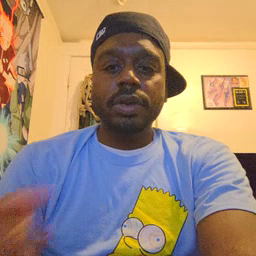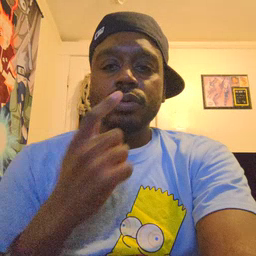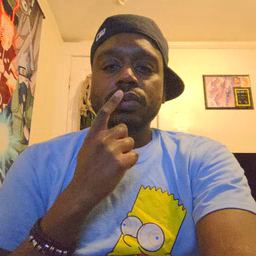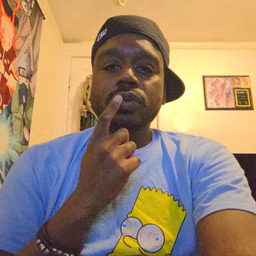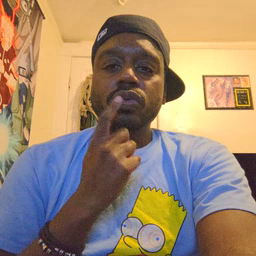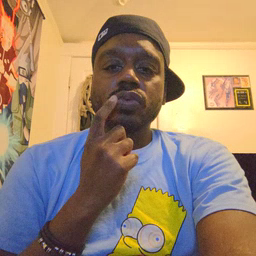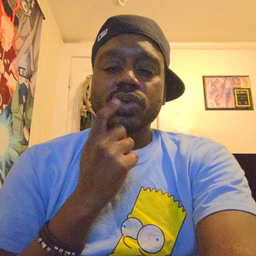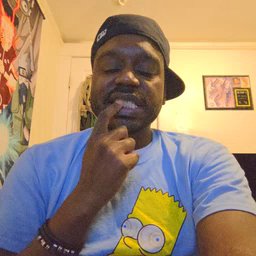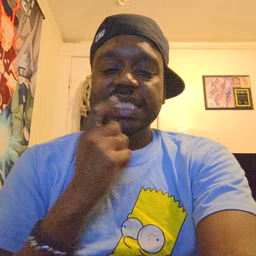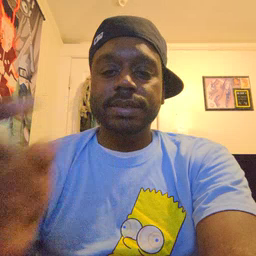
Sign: tooth